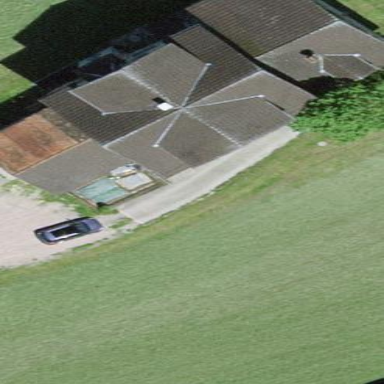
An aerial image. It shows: Farm building.